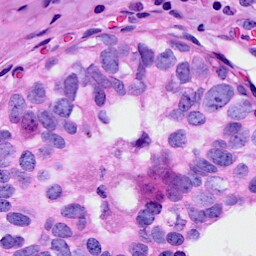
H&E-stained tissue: Breast